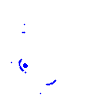
Particle: proton